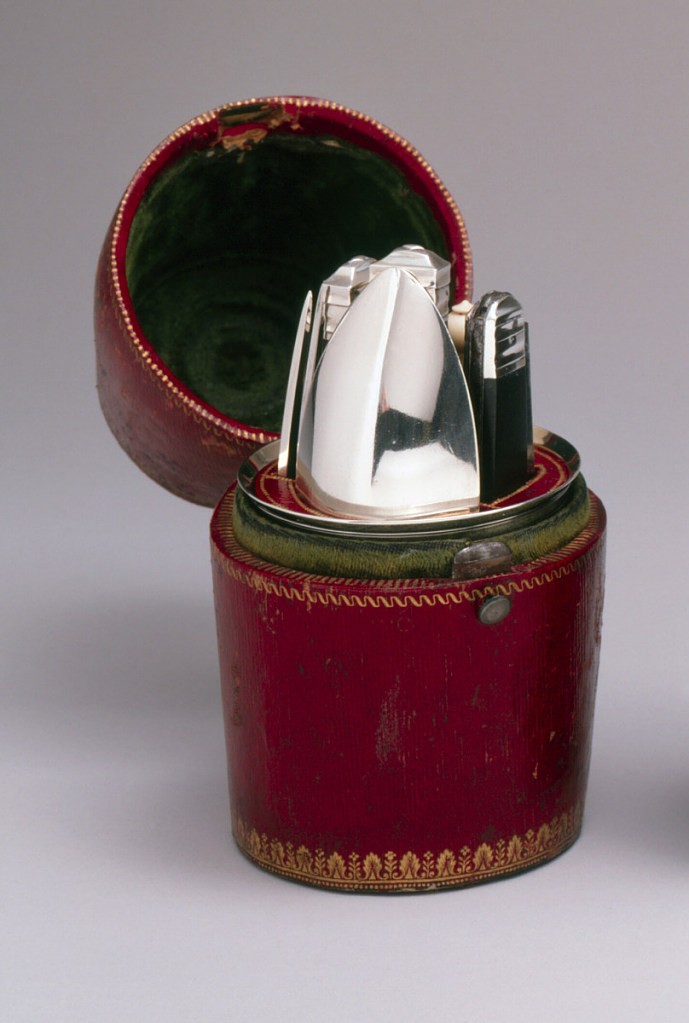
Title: Holder
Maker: Gavet Coutelier, France
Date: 1809–19
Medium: Leather
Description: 1985-103-281-a/j: Red leather holder with tooled gold borders and ve...;     1985-103-281-a: Barrel-shaped red leather case with stamped gold d...;     1985-103-281-b: Plain silver cup with flaring rim, decorated with ...;     1985-103-281-c: Red leather holder with stamped gold decorations f...;     1985-103-281-d: Blade has straight sides, upper edge tapering towa...;     1985-103-281-e: Oval spoon-bowl with pointed tip, flat slightly ta...;     1985-103-281-f: Fork has four slightly curved tines, rounded shoul...;     1985-103-281-g: Small cork screw with knob on top with hole throug...;     1985-103-281-h: Cylindrical horn and ivory container consisting th...;     1985-103-281-i: Cylindrical horn and ivory container consisting th...;     1985-103-281-j: Cylindrical horn and ivory container consisting th...